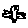
Label: bird